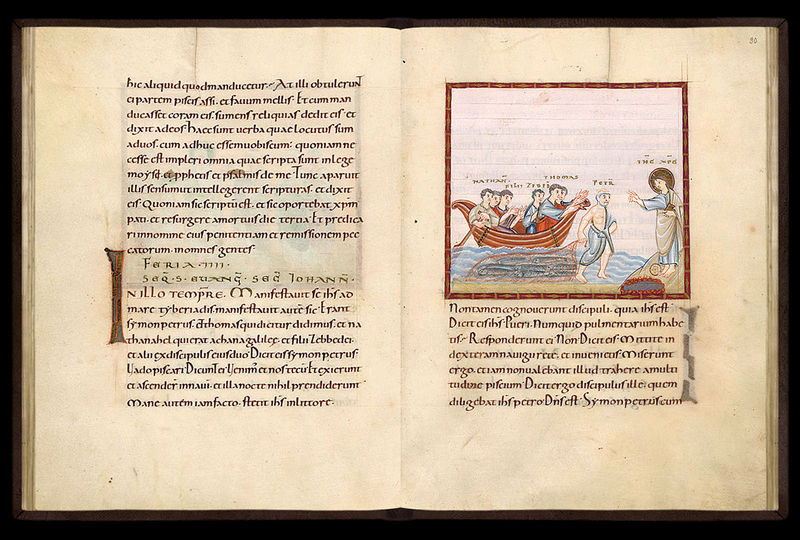
Titel: Egbert- Codex (Codex Egberti)
Institution: Trier, Stadtbibliothek/Stadtarchiv
Schlagwörter: blau, gott, mann, umhang, wasser, menschen, see, ufer, männer, zeichnung, rot, alt, bibel, johannes, neues testament, rahmen, bild, gehen, gewand, gold, boot, ruder, küste, schiff, schrift, fischer, laufen, buch, barfuß, seite, text, buchstaben, beschriftung, namen, heiligenschein, seiten, christus, jesus, antik, mittelalter, segnung, heiliger, begrüßung, jünger, aufgeschlagen, petrus, handschrift, rettung, testament, latein, peter, erzählung, apostel, buchmalerei, majuskel, evangelium, bebilderung, berufung, ruft, bibelgeschichten, envangelium